Field crop: maize
Growth stage: 2
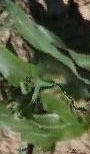
Species: maize